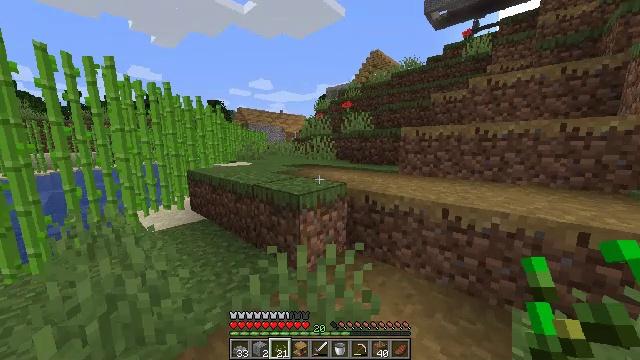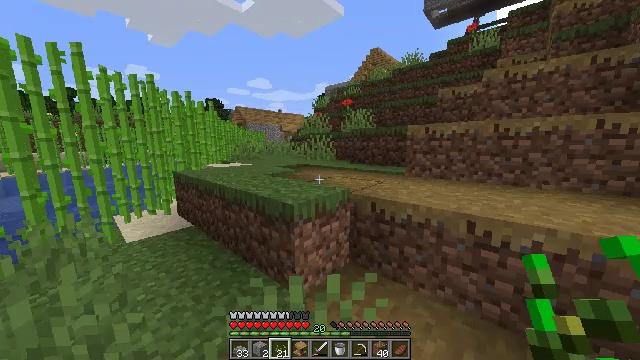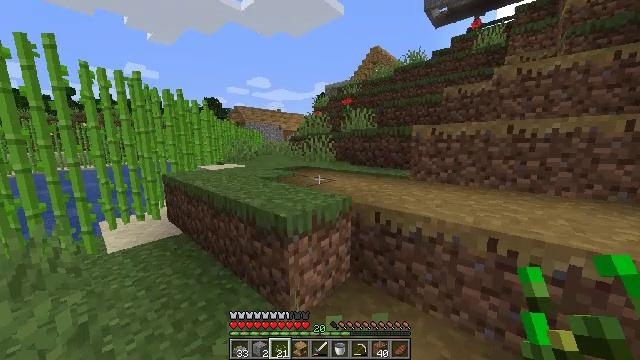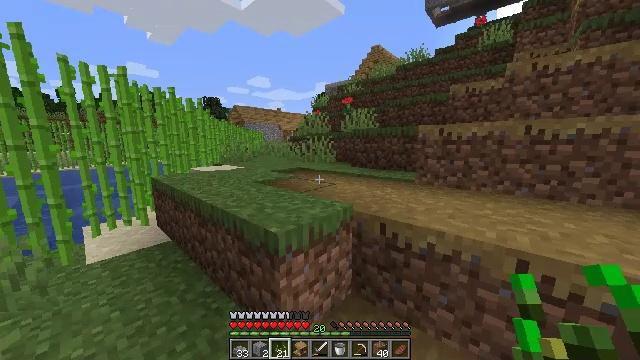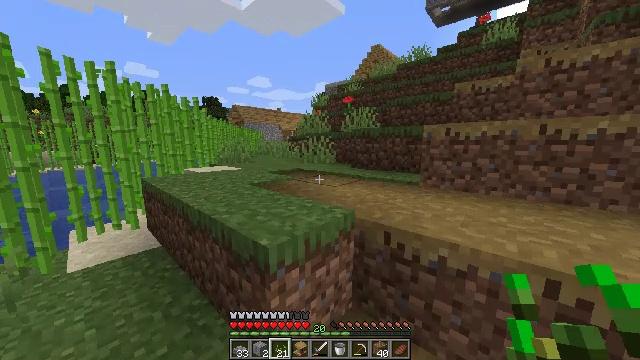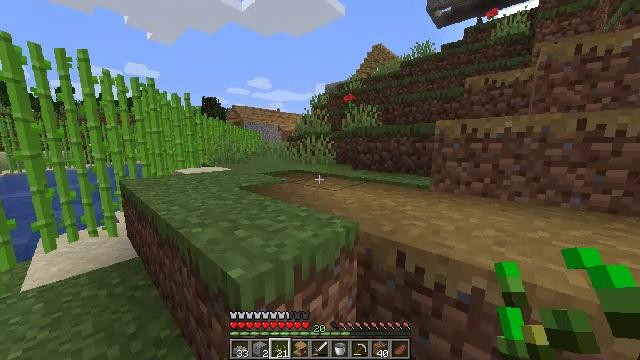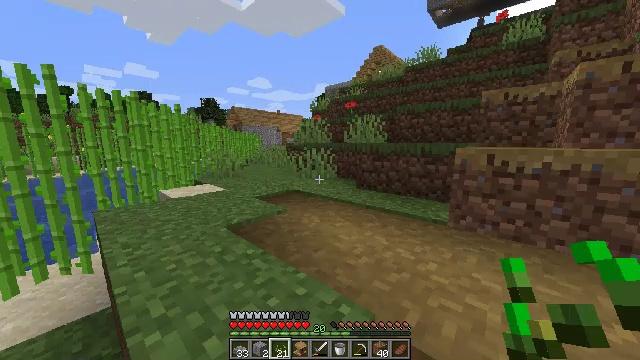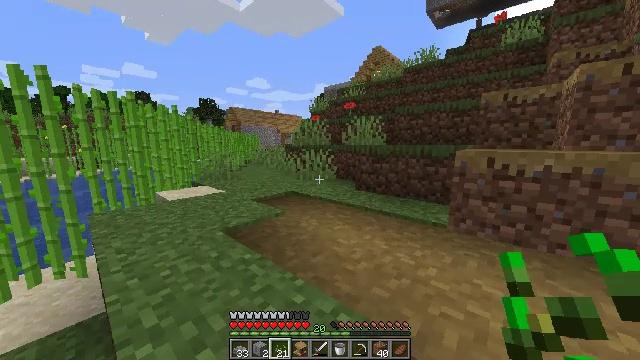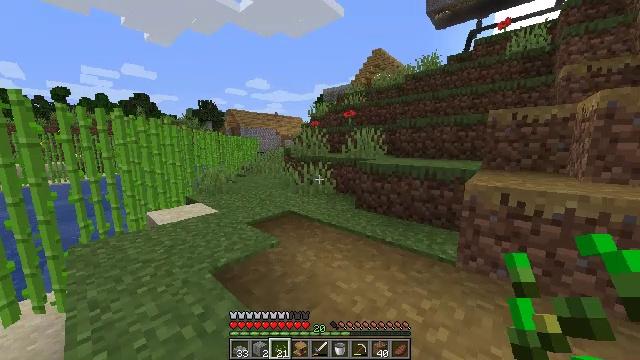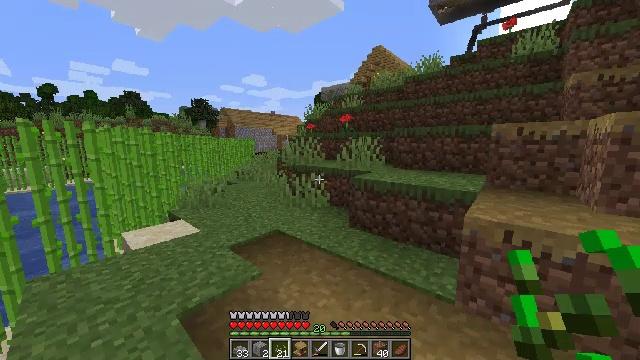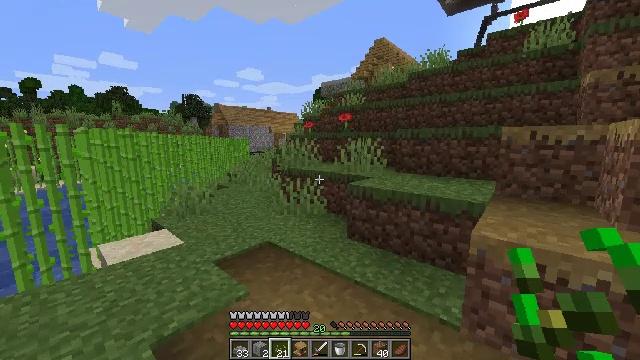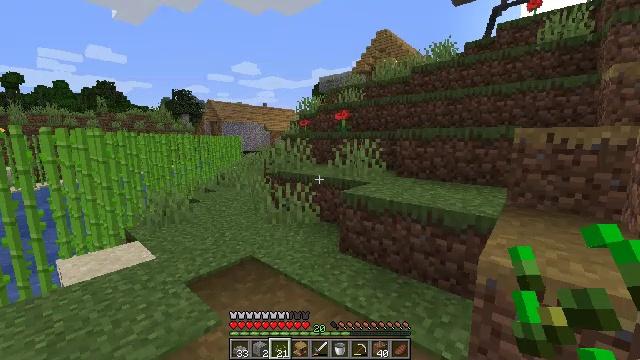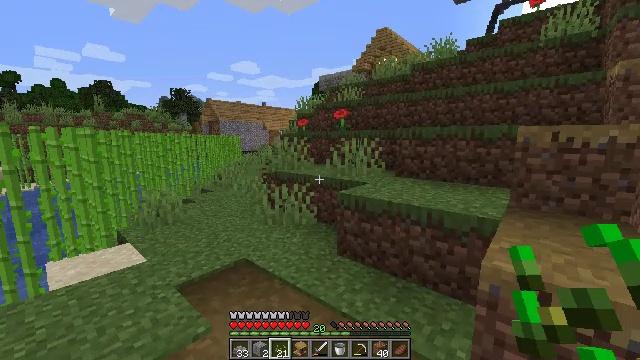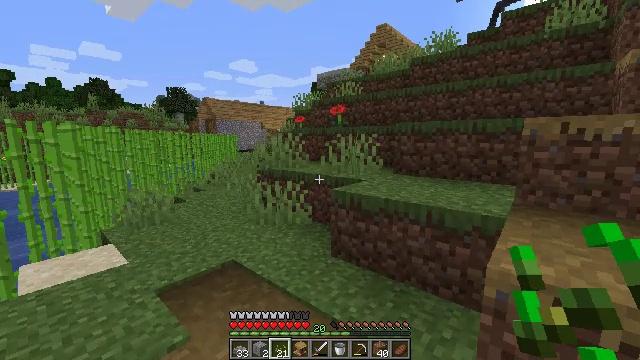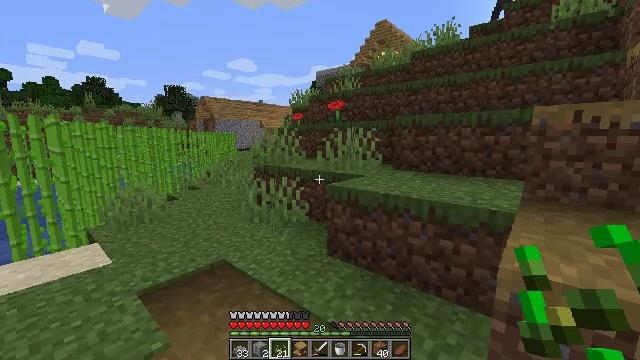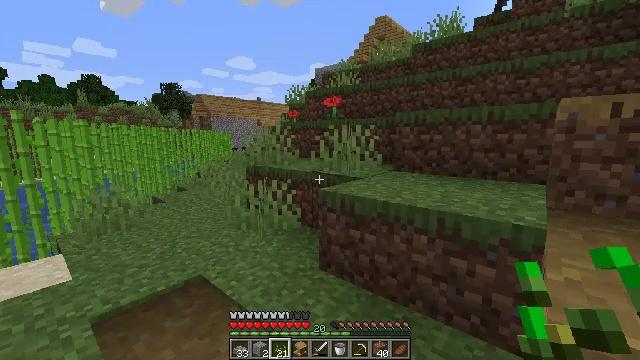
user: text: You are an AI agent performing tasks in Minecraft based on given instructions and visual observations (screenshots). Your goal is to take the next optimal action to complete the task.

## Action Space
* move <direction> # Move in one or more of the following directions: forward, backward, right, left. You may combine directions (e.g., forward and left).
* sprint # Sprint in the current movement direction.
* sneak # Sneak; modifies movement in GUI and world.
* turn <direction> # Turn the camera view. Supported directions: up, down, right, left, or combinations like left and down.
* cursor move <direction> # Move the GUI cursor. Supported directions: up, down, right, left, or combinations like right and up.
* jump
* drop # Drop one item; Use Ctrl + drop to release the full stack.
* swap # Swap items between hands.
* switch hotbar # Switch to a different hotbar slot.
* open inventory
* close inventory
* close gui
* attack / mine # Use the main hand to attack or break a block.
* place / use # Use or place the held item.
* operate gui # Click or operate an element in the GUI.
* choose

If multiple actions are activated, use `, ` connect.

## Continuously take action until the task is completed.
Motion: motion action
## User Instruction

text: Remove a poisonous potato from the inventory.
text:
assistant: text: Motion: move forward
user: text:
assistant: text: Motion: move forward
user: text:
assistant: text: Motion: move forward
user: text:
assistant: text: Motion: move forward
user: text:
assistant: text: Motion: move forward
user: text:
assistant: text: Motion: move forward, jump
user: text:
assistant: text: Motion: move forward, jump
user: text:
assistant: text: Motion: move forward, jump
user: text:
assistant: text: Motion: move forward, jump
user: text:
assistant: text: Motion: move forward
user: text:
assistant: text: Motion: move forward
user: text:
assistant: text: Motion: move forward
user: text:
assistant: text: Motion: move forward
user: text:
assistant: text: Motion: move forward
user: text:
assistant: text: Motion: move forward
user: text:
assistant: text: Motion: move forward
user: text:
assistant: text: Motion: move forward, turn left
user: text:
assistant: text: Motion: move forward, turn left
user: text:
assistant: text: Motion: move forward and move left, turn left
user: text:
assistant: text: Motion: move forward and move left
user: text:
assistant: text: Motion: move forward and move left
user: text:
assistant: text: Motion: move forward and move left, turn right
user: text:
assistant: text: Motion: move forward and move left, turn right
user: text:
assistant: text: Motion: move forward and move left, turn right
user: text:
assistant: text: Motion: move forward, turn right
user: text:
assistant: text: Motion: move forward, turn right
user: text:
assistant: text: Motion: move forward, turn right
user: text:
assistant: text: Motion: move forward, turn right
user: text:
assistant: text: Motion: move forward, turn right
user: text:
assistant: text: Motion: move forward, turn right